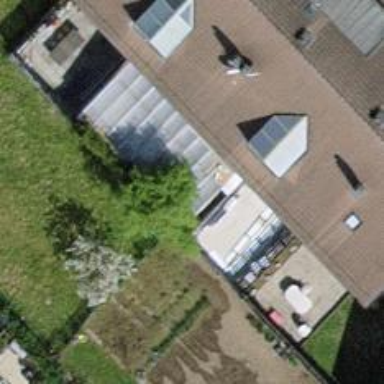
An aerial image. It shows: Garden surrounded by fence.